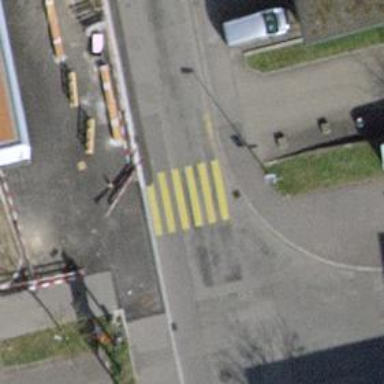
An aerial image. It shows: Uncontrolled zebra crossing on the road.